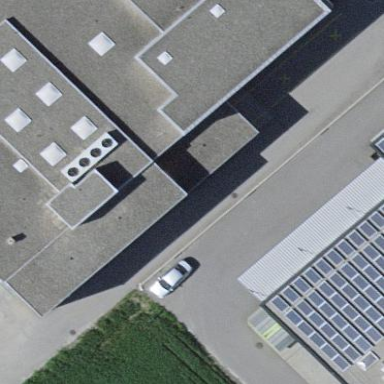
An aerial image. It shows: View of roof of building.